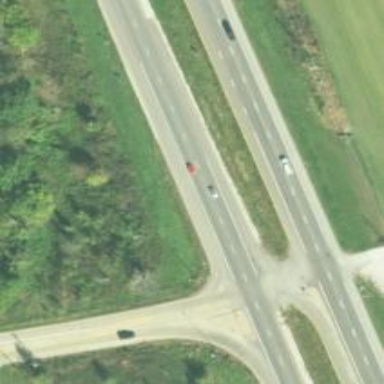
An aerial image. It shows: Expressway with asphalt surface categorized as trunk highway.